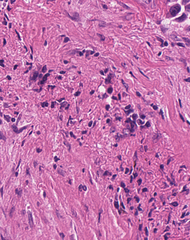
Tumor epithelial tissue: yes
Tumor-associated stroma tissue: yes
Normal tissue: no